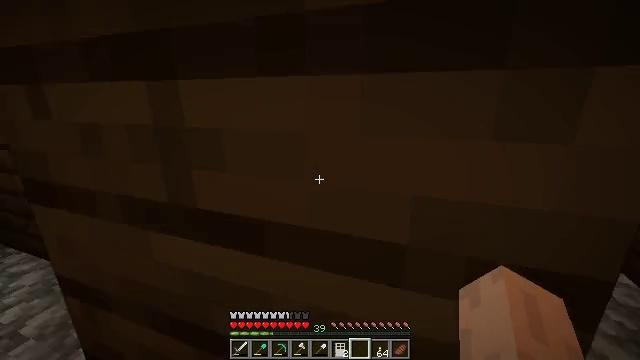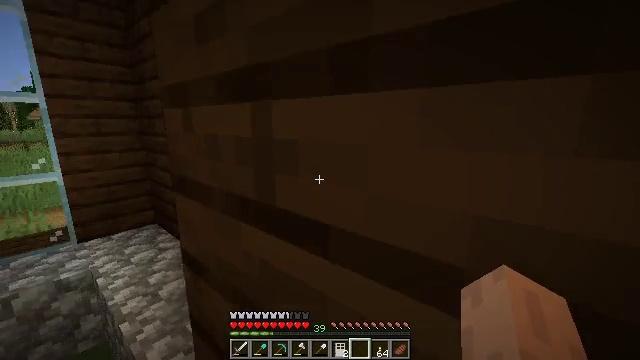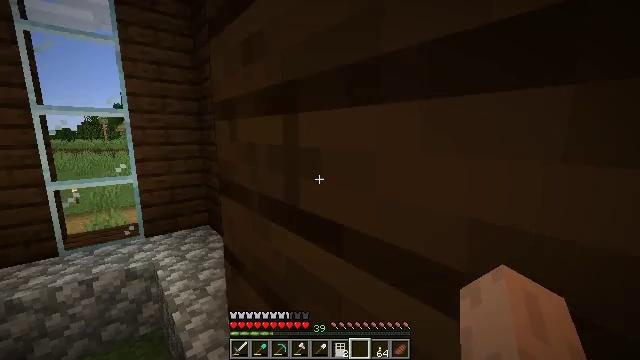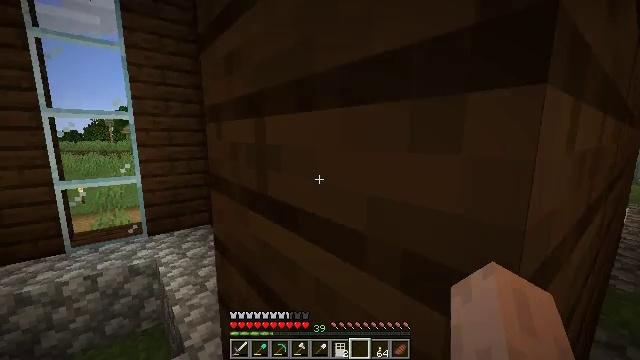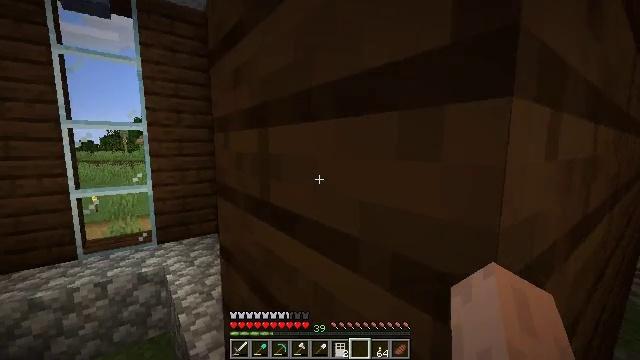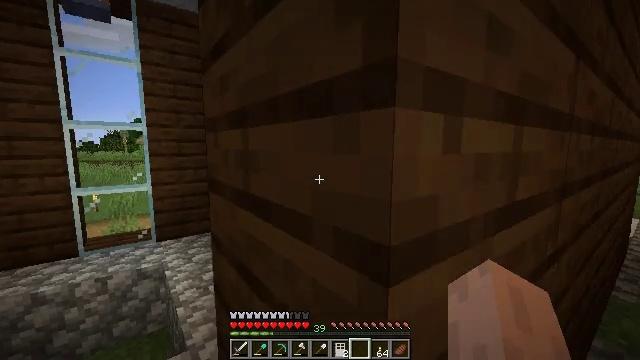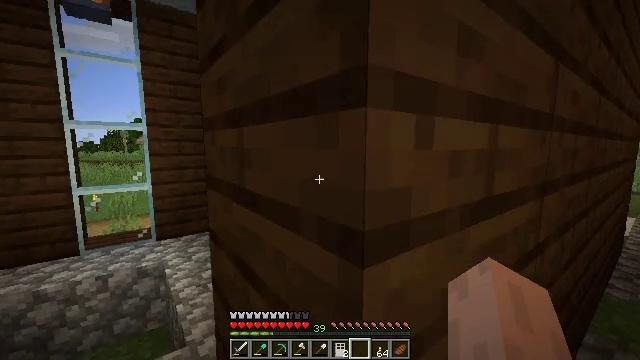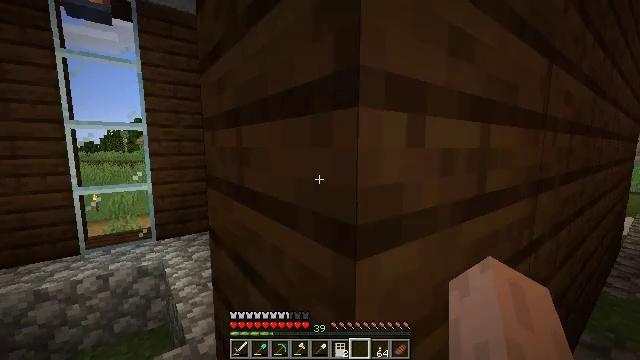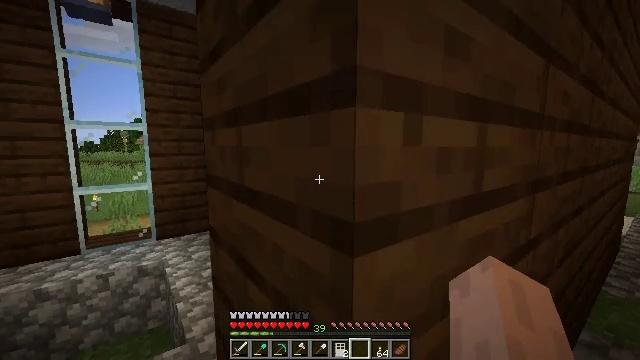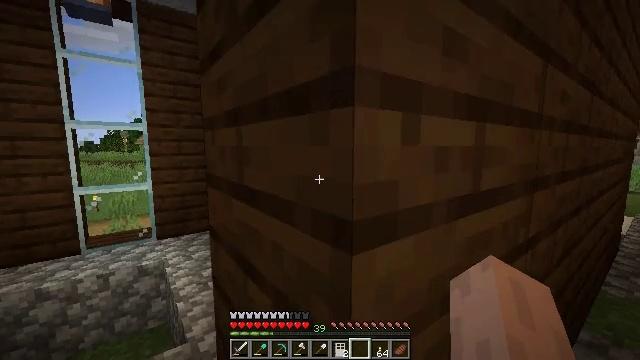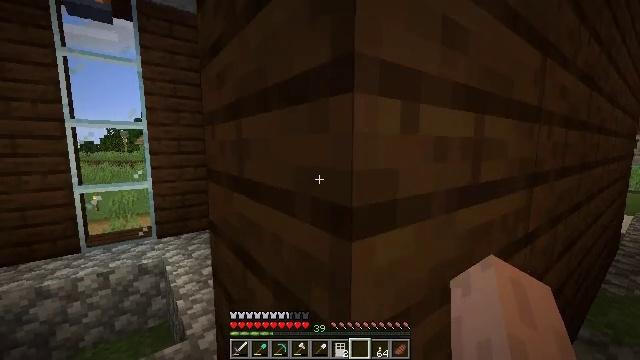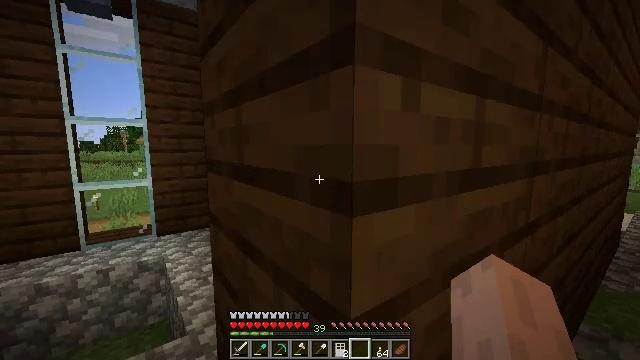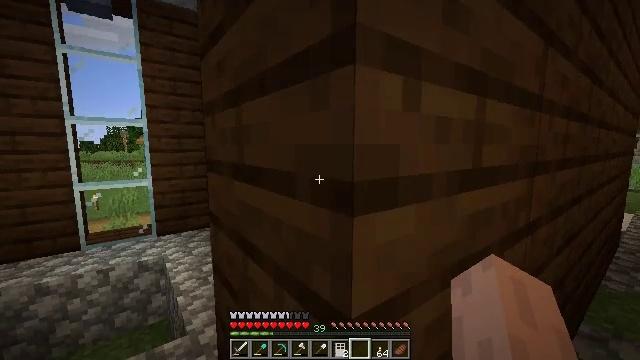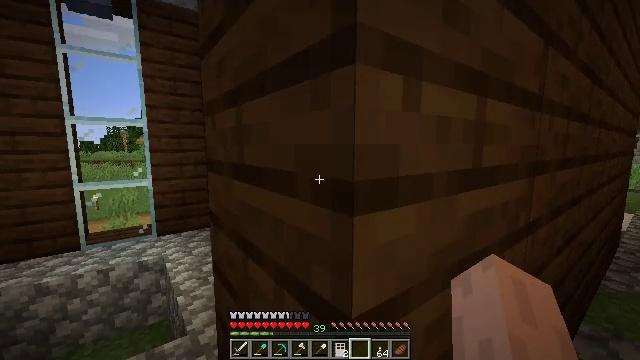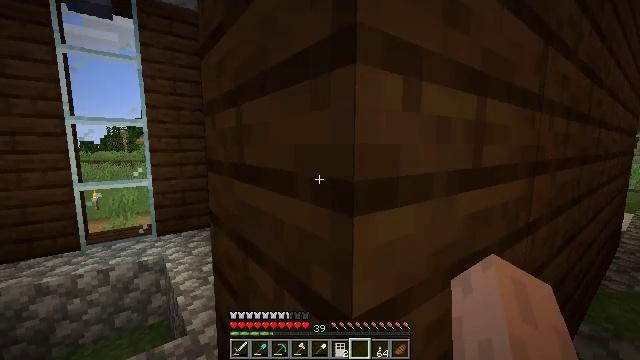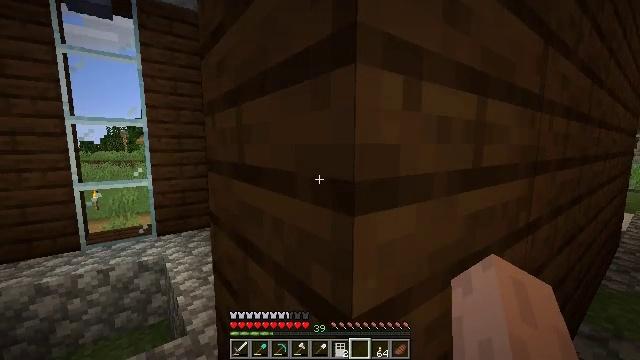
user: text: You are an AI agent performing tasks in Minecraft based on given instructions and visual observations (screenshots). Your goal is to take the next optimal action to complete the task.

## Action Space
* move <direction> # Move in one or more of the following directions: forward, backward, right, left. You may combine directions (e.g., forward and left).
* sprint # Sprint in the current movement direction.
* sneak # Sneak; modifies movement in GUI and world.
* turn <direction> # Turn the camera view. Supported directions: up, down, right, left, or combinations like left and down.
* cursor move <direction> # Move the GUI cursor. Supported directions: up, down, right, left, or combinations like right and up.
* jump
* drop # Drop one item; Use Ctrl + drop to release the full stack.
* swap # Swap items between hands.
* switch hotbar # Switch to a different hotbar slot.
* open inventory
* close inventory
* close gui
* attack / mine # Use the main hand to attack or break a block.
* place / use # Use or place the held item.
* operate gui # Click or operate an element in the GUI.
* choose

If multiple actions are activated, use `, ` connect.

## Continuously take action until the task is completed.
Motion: motion action
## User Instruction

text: With a piece of stone, craft a stone button.
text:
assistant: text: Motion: move forward and move right, turn left and up
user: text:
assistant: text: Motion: move right, turn left and up
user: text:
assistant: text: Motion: move right
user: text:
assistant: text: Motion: move right, turn left and up
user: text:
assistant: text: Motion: no_op
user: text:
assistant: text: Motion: no_op
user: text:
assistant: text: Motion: no_op
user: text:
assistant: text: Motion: no_op
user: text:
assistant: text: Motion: no_op
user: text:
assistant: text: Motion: no_op
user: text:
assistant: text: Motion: no_op
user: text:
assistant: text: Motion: no_op
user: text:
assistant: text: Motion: no_op
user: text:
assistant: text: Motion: no_op
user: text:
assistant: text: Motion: no_op
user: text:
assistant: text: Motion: no_op
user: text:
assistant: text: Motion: no_op
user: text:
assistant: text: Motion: no_op
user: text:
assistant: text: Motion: no_op
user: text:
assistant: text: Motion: turn right
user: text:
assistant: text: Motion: turn right
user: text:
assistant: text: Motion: turn right and down
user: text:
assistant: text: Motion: turn right and up
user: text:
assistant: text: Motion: no_op
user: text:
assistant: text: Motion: no_op
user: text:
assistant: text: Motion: no_op
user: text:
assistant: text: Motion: no_op
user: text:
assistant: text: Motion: no_op
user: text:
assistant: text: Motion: no_op
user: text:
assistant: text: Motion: move forward